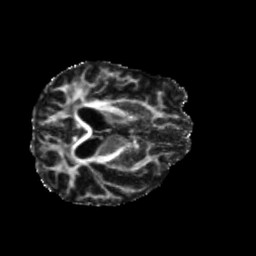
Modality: FA
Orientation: axial
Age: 43
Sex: male
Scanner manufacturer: siemens
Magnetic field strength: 3 T
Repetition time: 5.25 s
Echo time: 0.08 s